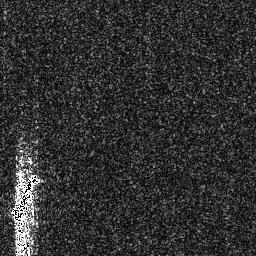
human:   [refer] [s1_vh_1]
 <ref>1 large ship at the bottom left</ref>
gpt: <box>[[3, 66, 16, 89, 0]]</box>